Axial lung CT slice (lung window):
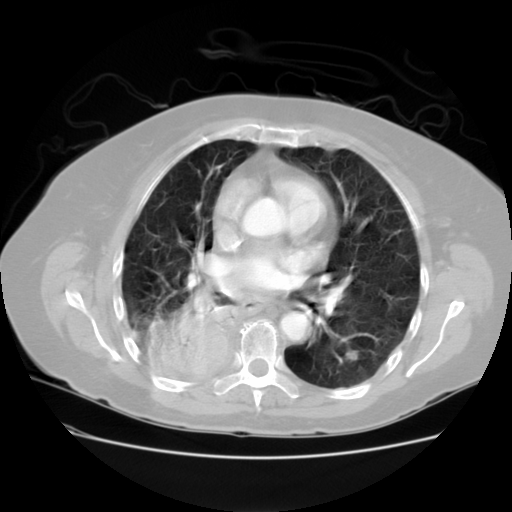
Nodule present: yes
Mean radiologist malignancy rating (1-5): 3